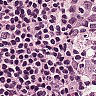
Metastatic tissue present: no